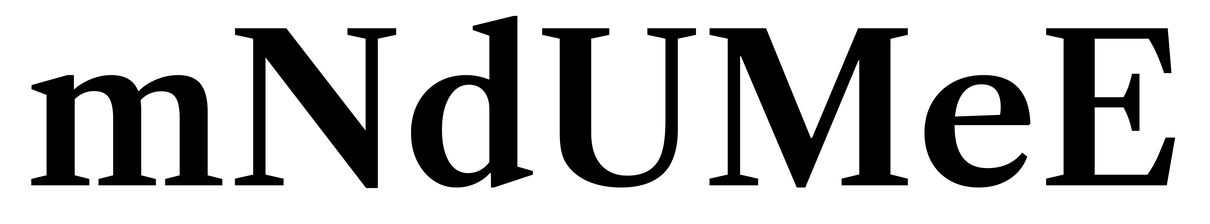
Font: LibreCaslonText_SemiBold